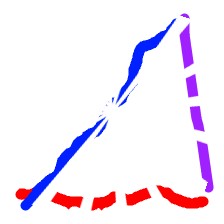
Shape: triangle